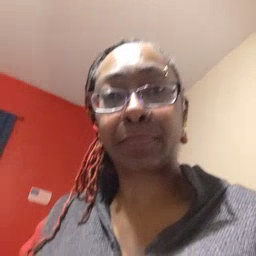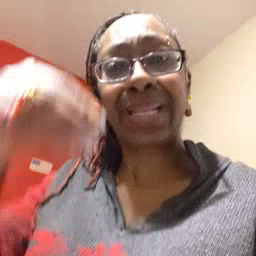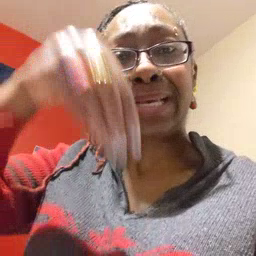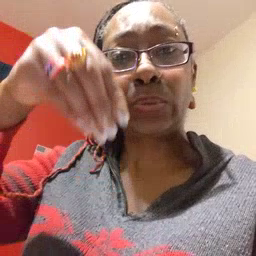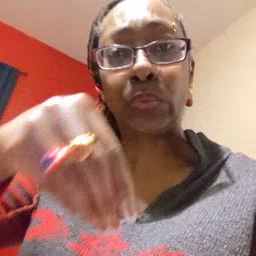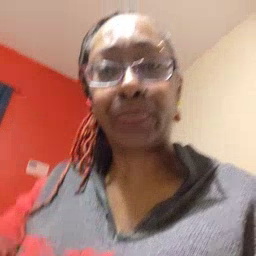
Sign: into